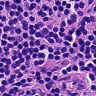
Metastatic tissue present: no